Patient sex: M
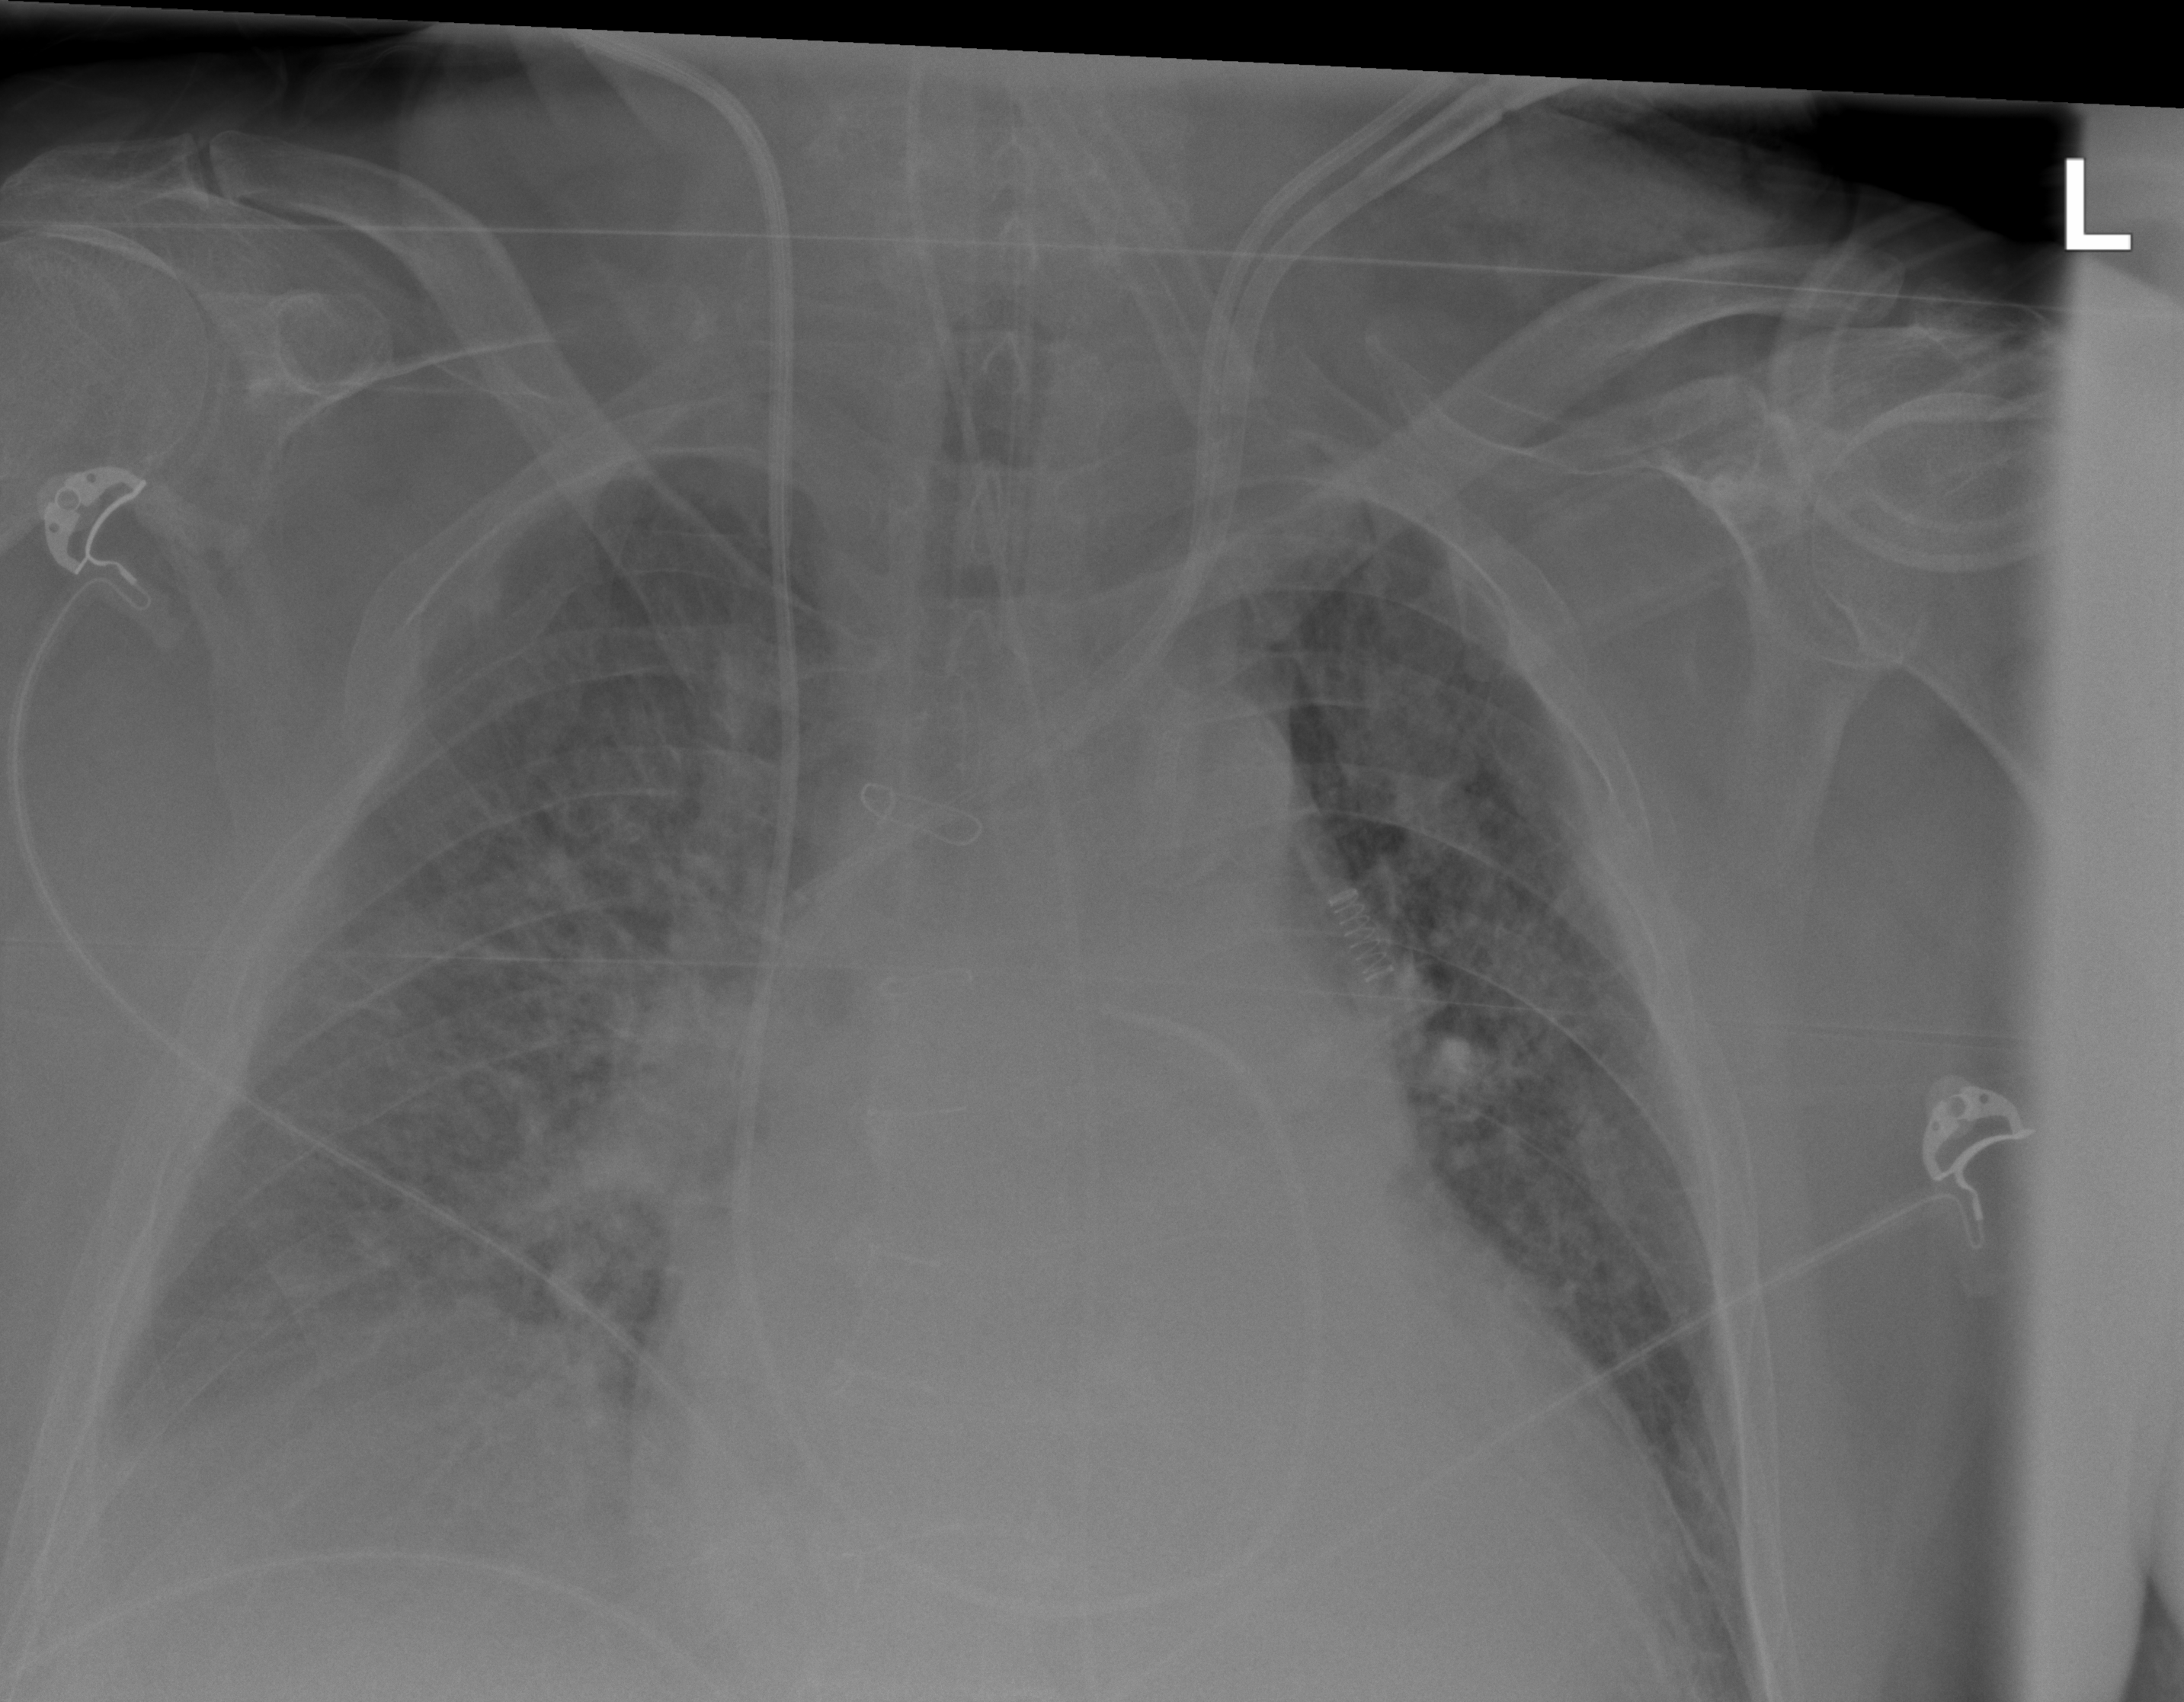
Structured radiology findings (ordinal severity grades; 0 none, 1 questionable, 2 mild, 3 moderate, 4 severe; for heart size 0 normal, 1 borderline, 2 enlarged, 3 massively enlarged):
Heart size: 2
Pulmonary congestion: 3
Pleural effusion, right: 2
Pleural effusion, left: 1
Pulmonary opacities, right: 3
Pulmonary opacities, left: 3
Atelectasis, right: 2
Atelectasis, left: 2